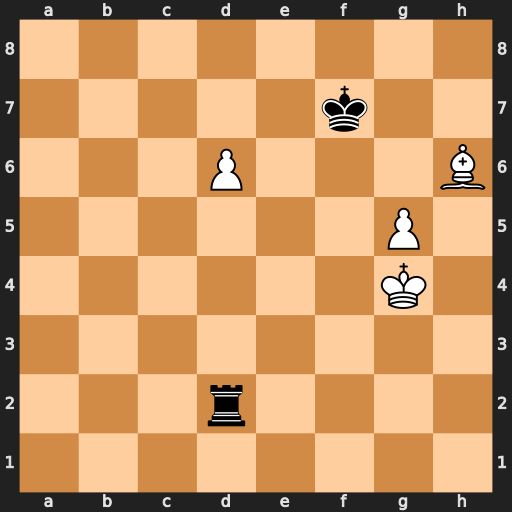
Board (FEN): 8/5k2/3P3B/6P1/6K1/8/3r4/8
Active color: w
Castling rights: -
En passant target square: -
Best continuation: g6+ Kxg6 Bxd2